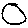
Label: circle